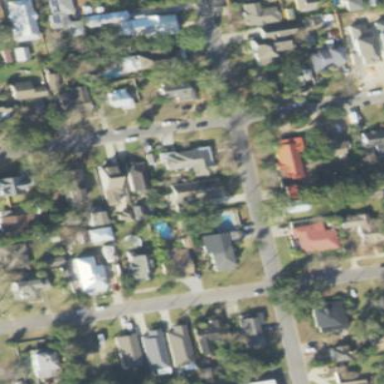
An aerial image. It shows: Single-family residential area.